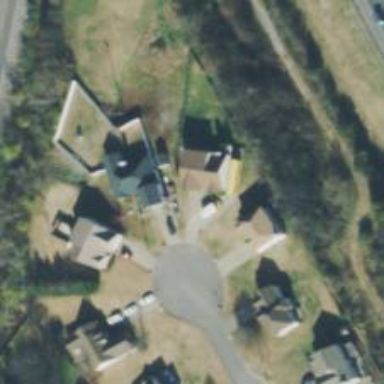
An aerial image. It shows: Driveway leading to service road.